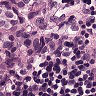
Metastatic tissue present: yes